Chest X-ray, AP view. Patient: 30 years old, sex F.
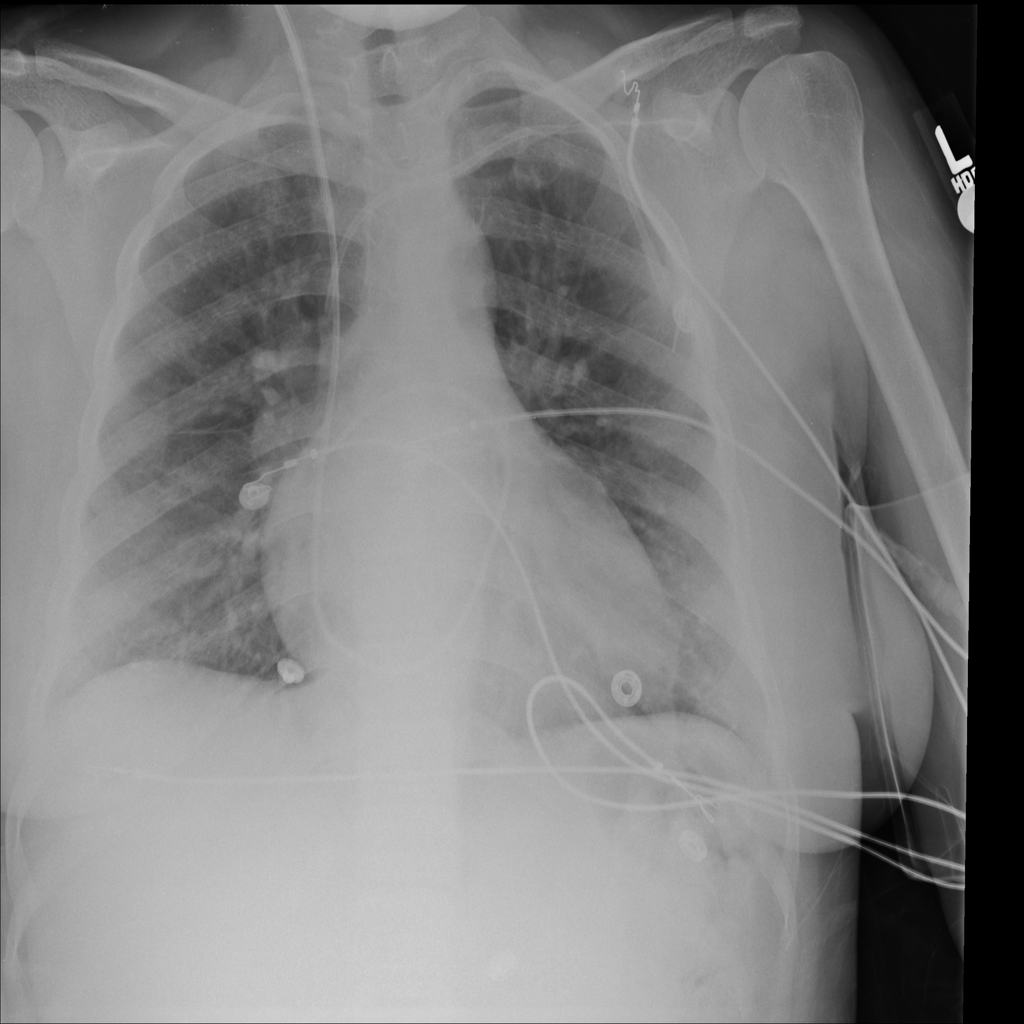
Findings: No Finding